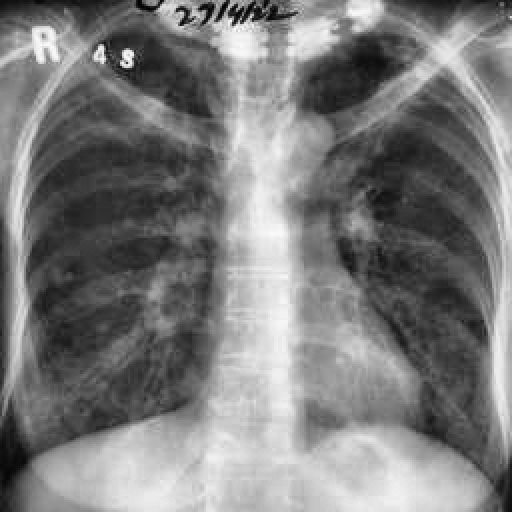
Finding: TUBERCULOSIS